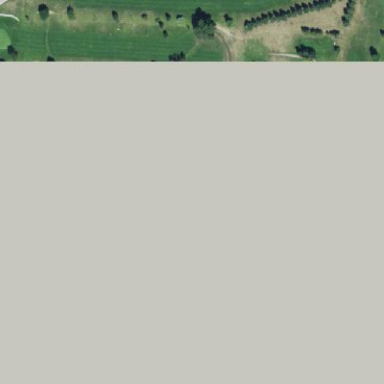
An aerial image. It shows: Golf course.